Question: I need to make sure that the height of the header of table is fixed and width is adjusted based on the header cell content. (Header text is displayed in maximum two rows) How can we do it using styles? Also, I want to make sure that the width of table rows is same as width of header row (i.e., header row determines width).
Note: At present, "Transaction Department Owner Alias Name" comes in lines. It need to come in two lines.

'''
<!DOCTYPE html PUBLIC "-//W3C//DTD XHTML 1.0 Transitional//EN" "http://www.w3.org/TR/xhtml1/DTD/xhtml1-transitional.dtd">
<html xmlns="http://www.w3.org/1999/xhtml">
<head><title>
</title><link href="Styles/TestStyle.css" rel="stylesheet" type="text/css" /></head>
<body>
<div id = "divForTransactionGrid">
<div>
<table cellspacing="0" rules="all" border="1" id="grdTransactions" style="border-collapse:collapse;">
<thead>
<tr>
<th scope="col">Transaction ID</th><th scope="col">Transaction Name</th><th scope="col">Transaction Owner</th><th scope="col">Transaction Department Owner Alias Name</th>
</tr>
</thead><tbody>
<tr>
<td>1</td><td>TR1</td><td>Lijo</td><td>Lijo</td>
</tr><tr>
<td>2</td><td>TR2</td><td>Lijo</td><td>This is a test value to test the result in real time scenario. Row width should be same as header width</td>
</tr>
</tbody>
</table>
</div>
</div>
</body>
</html>
'''
CSS
'''
#divForTransactionGrid
{
width: 300px;
height: 250px;
overflow:scroll;
}
'''
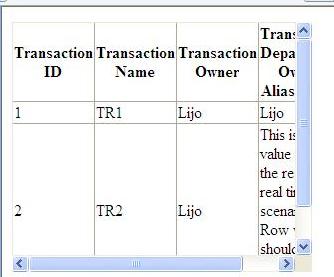
Answer: You biggest issue is breaking.
'Transaction Department Owner Alias Name'
lets each space " " break to a new line, however
'Transaction Department Owner Alias Name'
will force the sentence to stay together as if a single word.
All you have to do is leave one regular space where you want it to break, and use &nbsp;'s where you don't want it to break and you will have 2 or less lines. for exactly 2 lines, use a line break <br> instead of a breaking space " ". Best of luck.